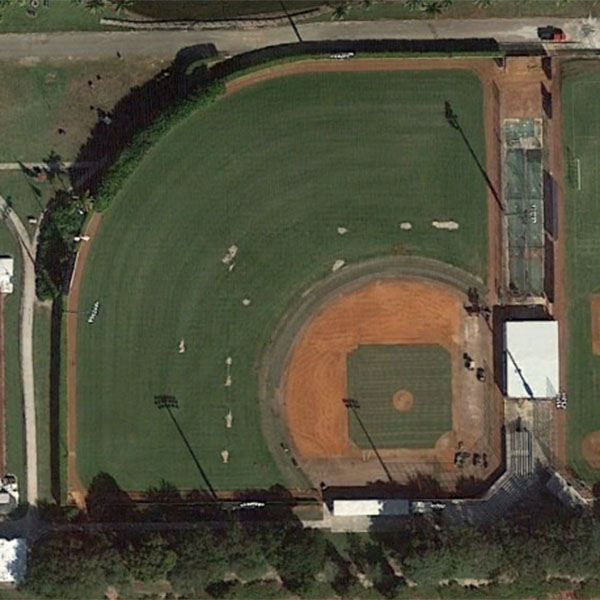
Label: BaseballField